This plot shows a bearing's acceleration signal over time (raw waveform). Based on the visible evidence, which condition applies: normal, inner_race, outer_race, ball?
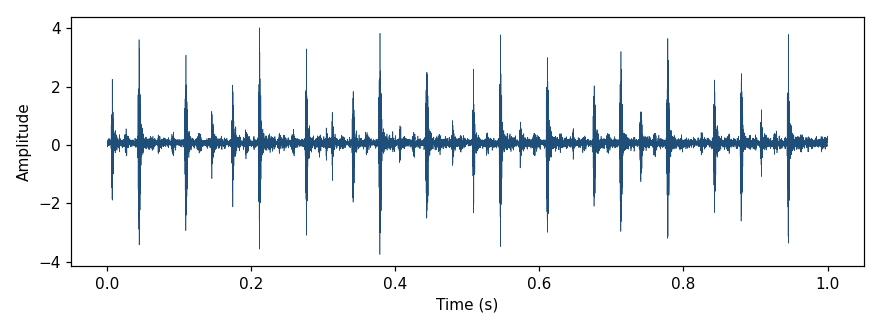
Answer: outer_race